Question: I'm trying to create the two tables below. When the user submits a _form he would have either checked off "Average" or "Instance." How can I use <URL> to create these two categorized tables from the larger Quantified Scaffold?
'''
Rails g scaffold Quantified categories:string name:string metric:string result:decimal date:date
'''
Any direction would be much appreciated. I'm just overwhelmed with what I should be looking for.

'''
class QuantifiedsController < ApplicationController
before_action :set_quantified, only: [:show, :edit, :update, :destroy]
before_action :authenticate_user!, except: [:index, :show]
def index
@quantifieds = Quantified.all.order("date")
@average_quantifieds = current_user.quantifieds.average
@instance_quantifieds = current_user.quantifieds.instance
end
def show
end
def new
@quantified = current_user.quantifieds.build
end
def edit
end
def create
@quantified = current_user.quantifieds.build(quantified_params)
if @quantified.save
redirect_to quantifieds_url, notice: 'Goal was successfully created'
else
render action: 'new'
end
end
def update
if @quantified.update(quantified_params)
redirect_to quantifieds_url, notice: 'Goal was successfully updated'
else
render action: 'edit'
end
end
def destroy
@quantified.destroy
redirect_to quantifieds_url
end
private
def set_quantified
@quantified = Quantified.find(params[:id])
end
def correct_user
@quantified = current_user.quantifieds.find_by(id: params[:id])
redirect_to quantifieds_path, notice: "Not authorized to edit this goal" if @quantified.nil?
end
def quantified_params
params.require(:quantified).permit(:categories, :name, :metric, :result, :date)
end
end
'''
'''
class Quantified < ActiveRecord::Base
belongs_to :user
CATEGORIES = ['Monthly Average', 'One-Time Instance']
end
'''
'''
<table>
<% @average_quantifieds.each do |average| %>
....
<% end %>
</table>
<table>
<% @instance_quantifieds.each do |instance| %>
....
<% end %>
</table>
'''
'''
class User < ActiveRecord::Base
# Include default devise modules. Others available are:
# :confirmable, :lockable, :timeoutable and :omniauthable
devise :database_authenticatable, :registerable,
:recoverable, :rememberable, :trackable, :validatable
has_many :goals
has_many :values
has_many :quantifieds
end
'''
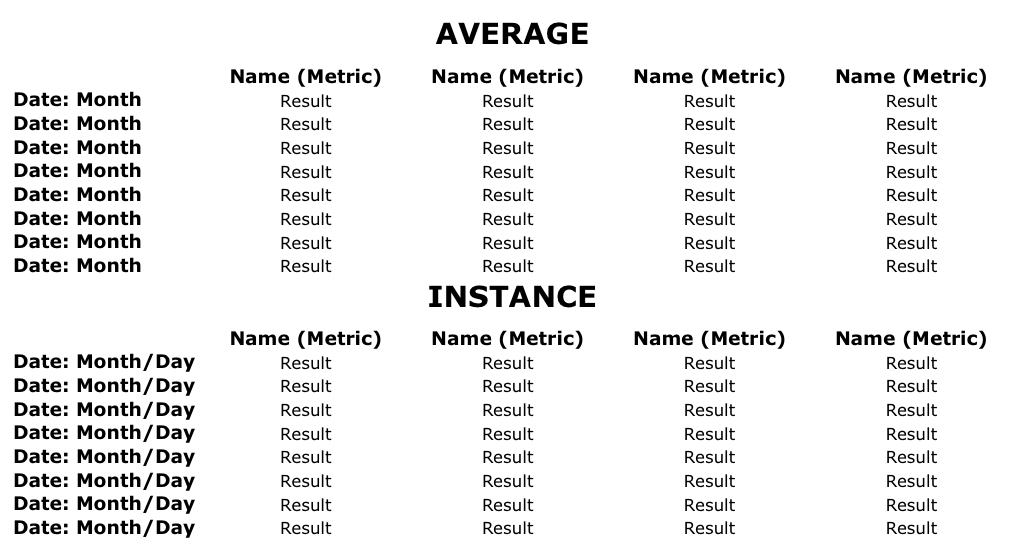
Answer: In rb file:
'''
class Quantified < ActiveRecord::Base
belongs_to :user
scope :averaged, -> { where(categories: 'Monthly Average') }
scope :instance, -> { where(categories: 'One-Time Instance') }
CATEGORIES = ['Monthly Average', 'One-Time Instance']
end
'''
And I changed everything from "average" to "averaged" because I was getting an error message otherwise.